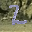
Label: 2